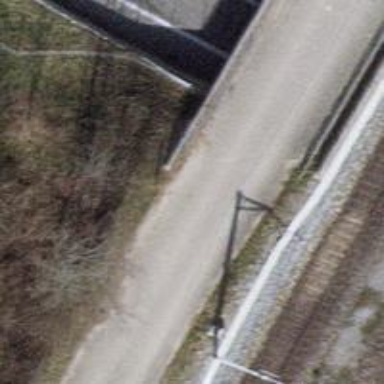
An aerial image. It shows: Asphalt track passing over bridge. The track is of grade 1 quality.